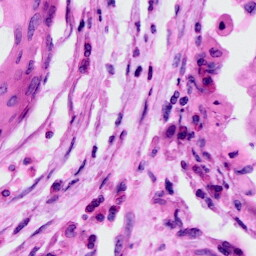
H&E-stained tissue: Cervix